Field crop: tomato
Growth stage: 1
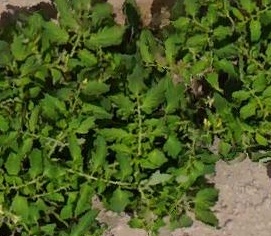
Species: tomato